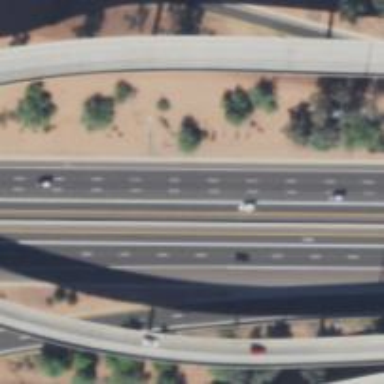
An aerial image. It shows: Asphalt motorway.